Field crop: maize
Growth stage: 2
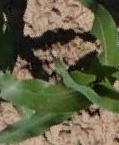
Species: maize